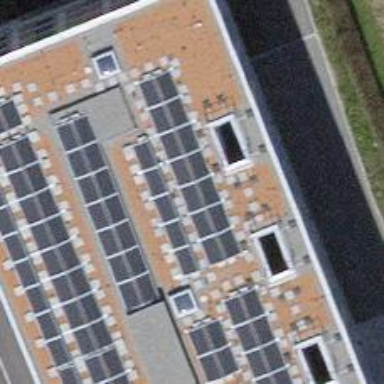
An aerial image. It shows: Solar photovoltaic panel generator.